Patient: sex F, age 86
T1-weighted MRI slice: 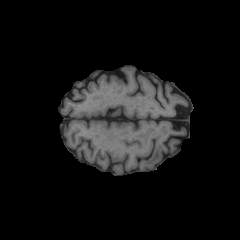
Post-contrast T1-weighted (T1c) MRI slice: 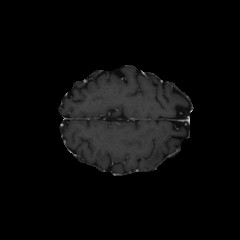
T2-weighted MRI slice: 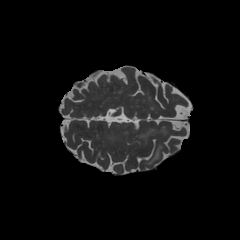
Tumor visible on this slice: yes
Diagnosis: Glioblastoma, IDH-wildtype
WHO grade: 4